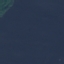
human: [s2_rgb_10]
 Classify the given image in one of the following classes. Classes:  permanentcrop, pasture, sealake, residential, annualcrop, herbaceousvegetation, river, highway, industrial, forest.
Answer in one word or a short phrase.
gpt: SeaLake